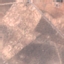
Land use / land cover class: PermanentCrop